Question:
I have been searching all day on how to make these sections in a ListView. Haven't found anything yet. I have been through many blogs and most of them talk about the approach CommonsWare takes (i.e. SectionAdapter) but the SectionAdapter.java is nowhere to be seen on his GitHub repo.
How can this be made? (i.e. the part marked A. I am not trying to make a Preferences list. Something more on the lines of a Contact List)
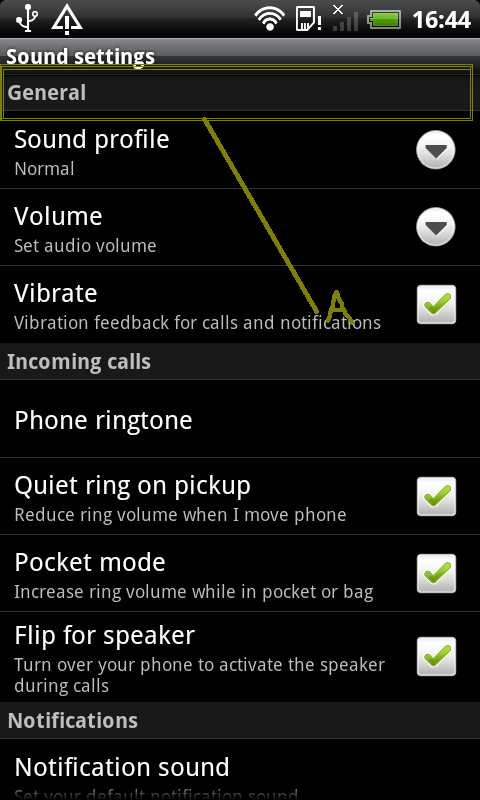
Answer: I struggled a lot on this. There are a number of ways to do this. The one I found simplest and which I recommend is using separator view in your list item layout (the one you inflate in get view) and change its visibility based on whether on not there should be a header. I use something like this:
'''
<TextView
android:id="@+id/separator"
android:layout_width="fill_parent"
android:visibility="gone"
android:layout_height="wrap_content" />
'''
I found this much simpler than the other adapter. I just kept track of where I wanted to have a separator using a variable and based on that I 'setVisibility(View.VISIBLE)' in my 'getView()'.